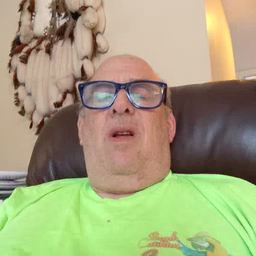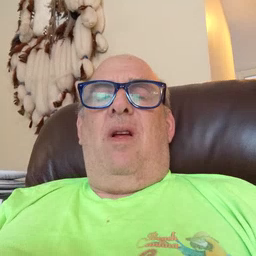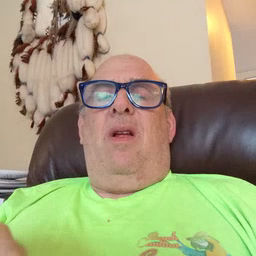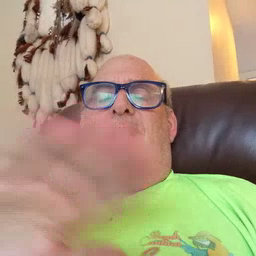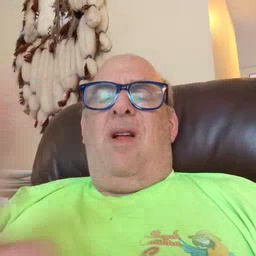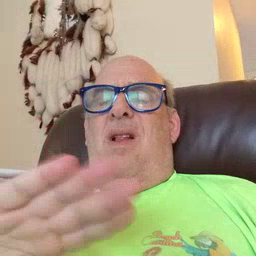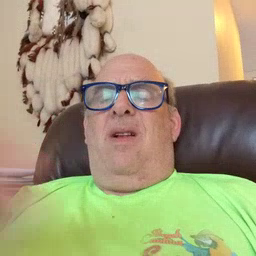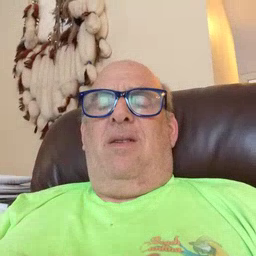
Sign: clean